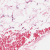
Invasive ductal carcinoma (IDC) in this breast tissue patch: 0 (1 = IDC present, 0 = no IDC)